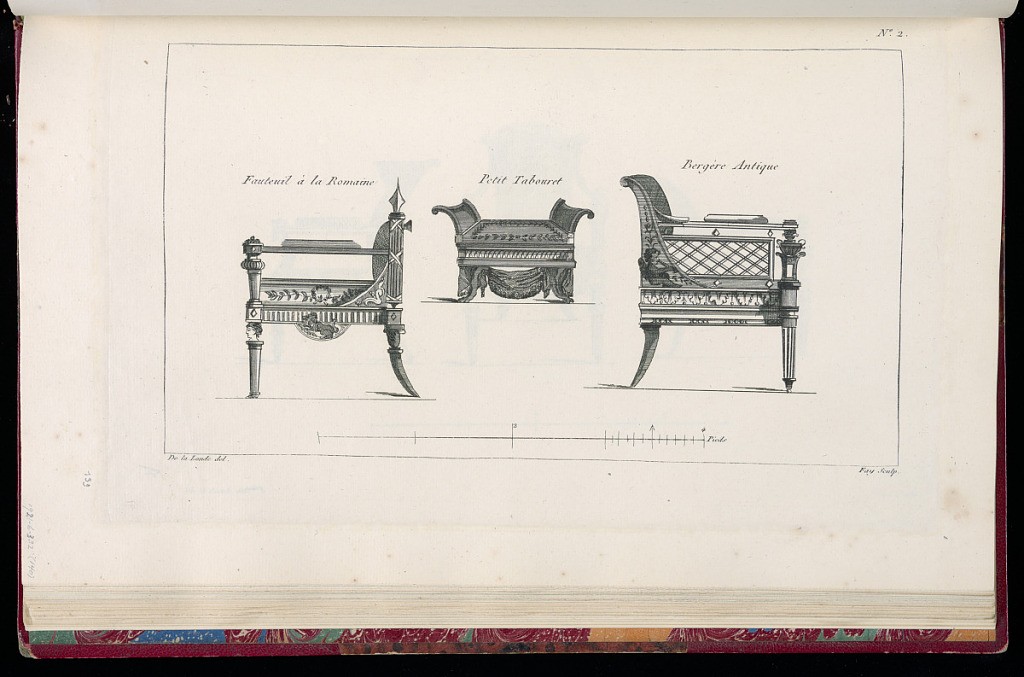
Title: Designs for Armchairs and a Stool
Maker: Richard de Lalonde, French, active 1780–96
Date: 1780-1789
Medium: Etching on off-white laid paper
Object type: Print
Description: Designs for two armchairs and a stool without a back. The chairs are decorated with ornament motifs including busts, lions, wreaths, branches, fluting, fasces, drapery, lion claw feet, bead and bar course, putti, and lozenge. The plate is signed and numbered.